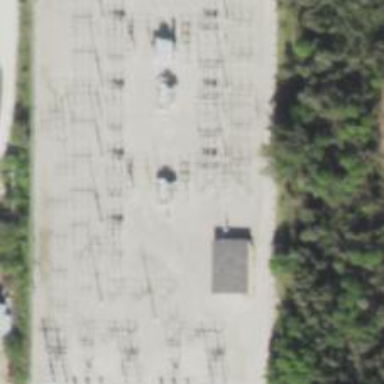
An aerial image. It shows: Switch for power supply.